Question: Consider the following example code:
'''
from PyQt5.QtWidgets import (QApplication, QHBoxLayout, QLabel, QWidget,
QMainWindow, QVBoxLayout, QTextEdit)
class MainWindow(QMainWindow):
def __init__(self):
super().__init__()
cwidget = QWidget(self)
cwidget.setStyleSheet("QWidget { background-color: red; }")
self.setCentralWidget(cwidget)
self.resize(100, 100)
vbox = QVBoxLayout(cwidget)
vbox.addWidget(QTextEdit(self))
vbox.addWidget(BlackBar(self))
class BlackBar(QWidget):
def __init__(self, parent=None):
super().__init__(parent)
self.setStyleSheet("* { background-color: black; color: white; }")
hbox = QHBoxLayout(self)
hbox.setSpacing(5)
hbox.addWidget(QLabel(text="eggs"))
hbox.addWidget(QLabel(text="bacon"))
if __name__ == '__main__':
app = QApplication([])
main = MainWindow()
main.show()
app.exec_()
'''
It has:
- 'QMainWindow''QWidget''QVBoxLayout'- 'QTextEdit'- 'QWidget''QHBoxLayout'- 'QLabels'
This looks like this:

I'd expect the spaces between the labels to be black, because the 'QHBoxLayout' is a child of 'BlackBar', but it seems 'BlackBar' is just "invisible" in between and the central widget "shines through". Why is this?
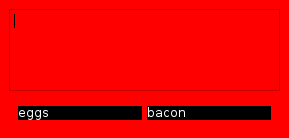
Answer: The <URL> has now been answered with a solution that's easier than @ekhumoro's answer and works:
> I don't think this is valid. The paint code your are looking for is not drawn in the 'paintEvent'. Look for 'QWidgetPrivate::paintBackground' instead. For performance reasons widgets will ignore style sheets by default, but you can set the 'WA_StyledBackground' attribute on the widget and it should respect style sheet backgrounds.
And indeed, doing this before setting the stylesheet does the trick:
'''
self.setAttribute(Qt.WA_StyledBackground)
'''